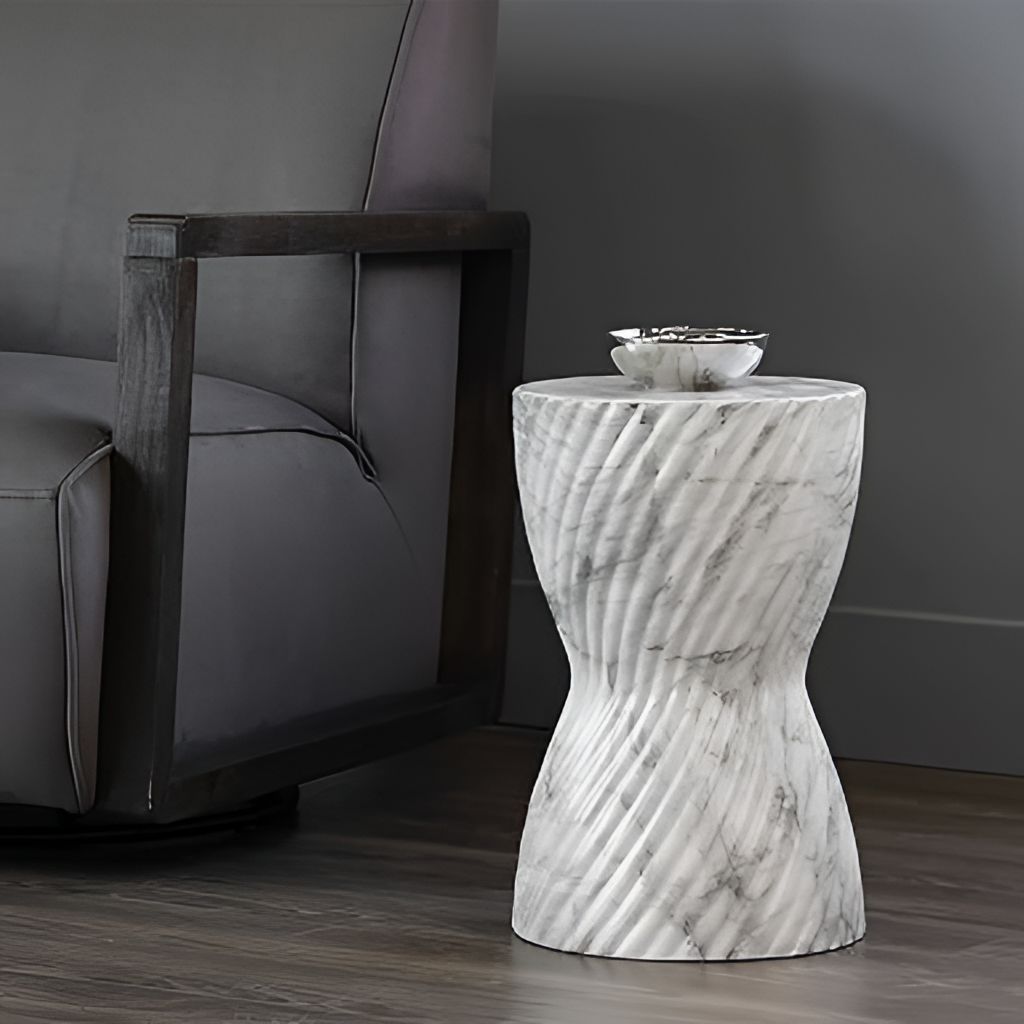
gray fabric armchair, living room, gray paint wallpaper, with solid pattern, modern, wood flooring, with plank pattern